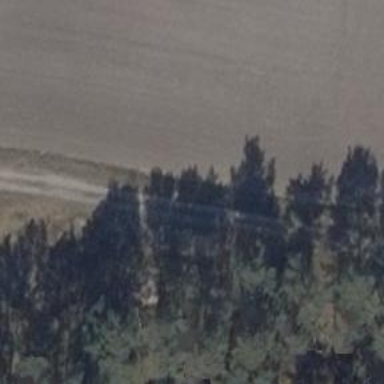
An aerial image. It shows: Sandy track road with grade3 tracktype.